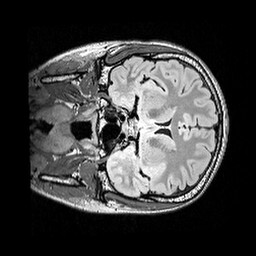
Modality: FLAIR
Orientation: coronal
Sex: female
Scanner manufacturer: siemens
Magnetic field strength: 3 T
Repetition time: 5 s
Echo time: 0.395 s